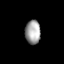
Tissue: lung
Cell type: Smooth muscle cells
Senescence score: 0.6007
Nuclear area (px): 361
Mean DAPI intensity: 159.632